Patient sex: F
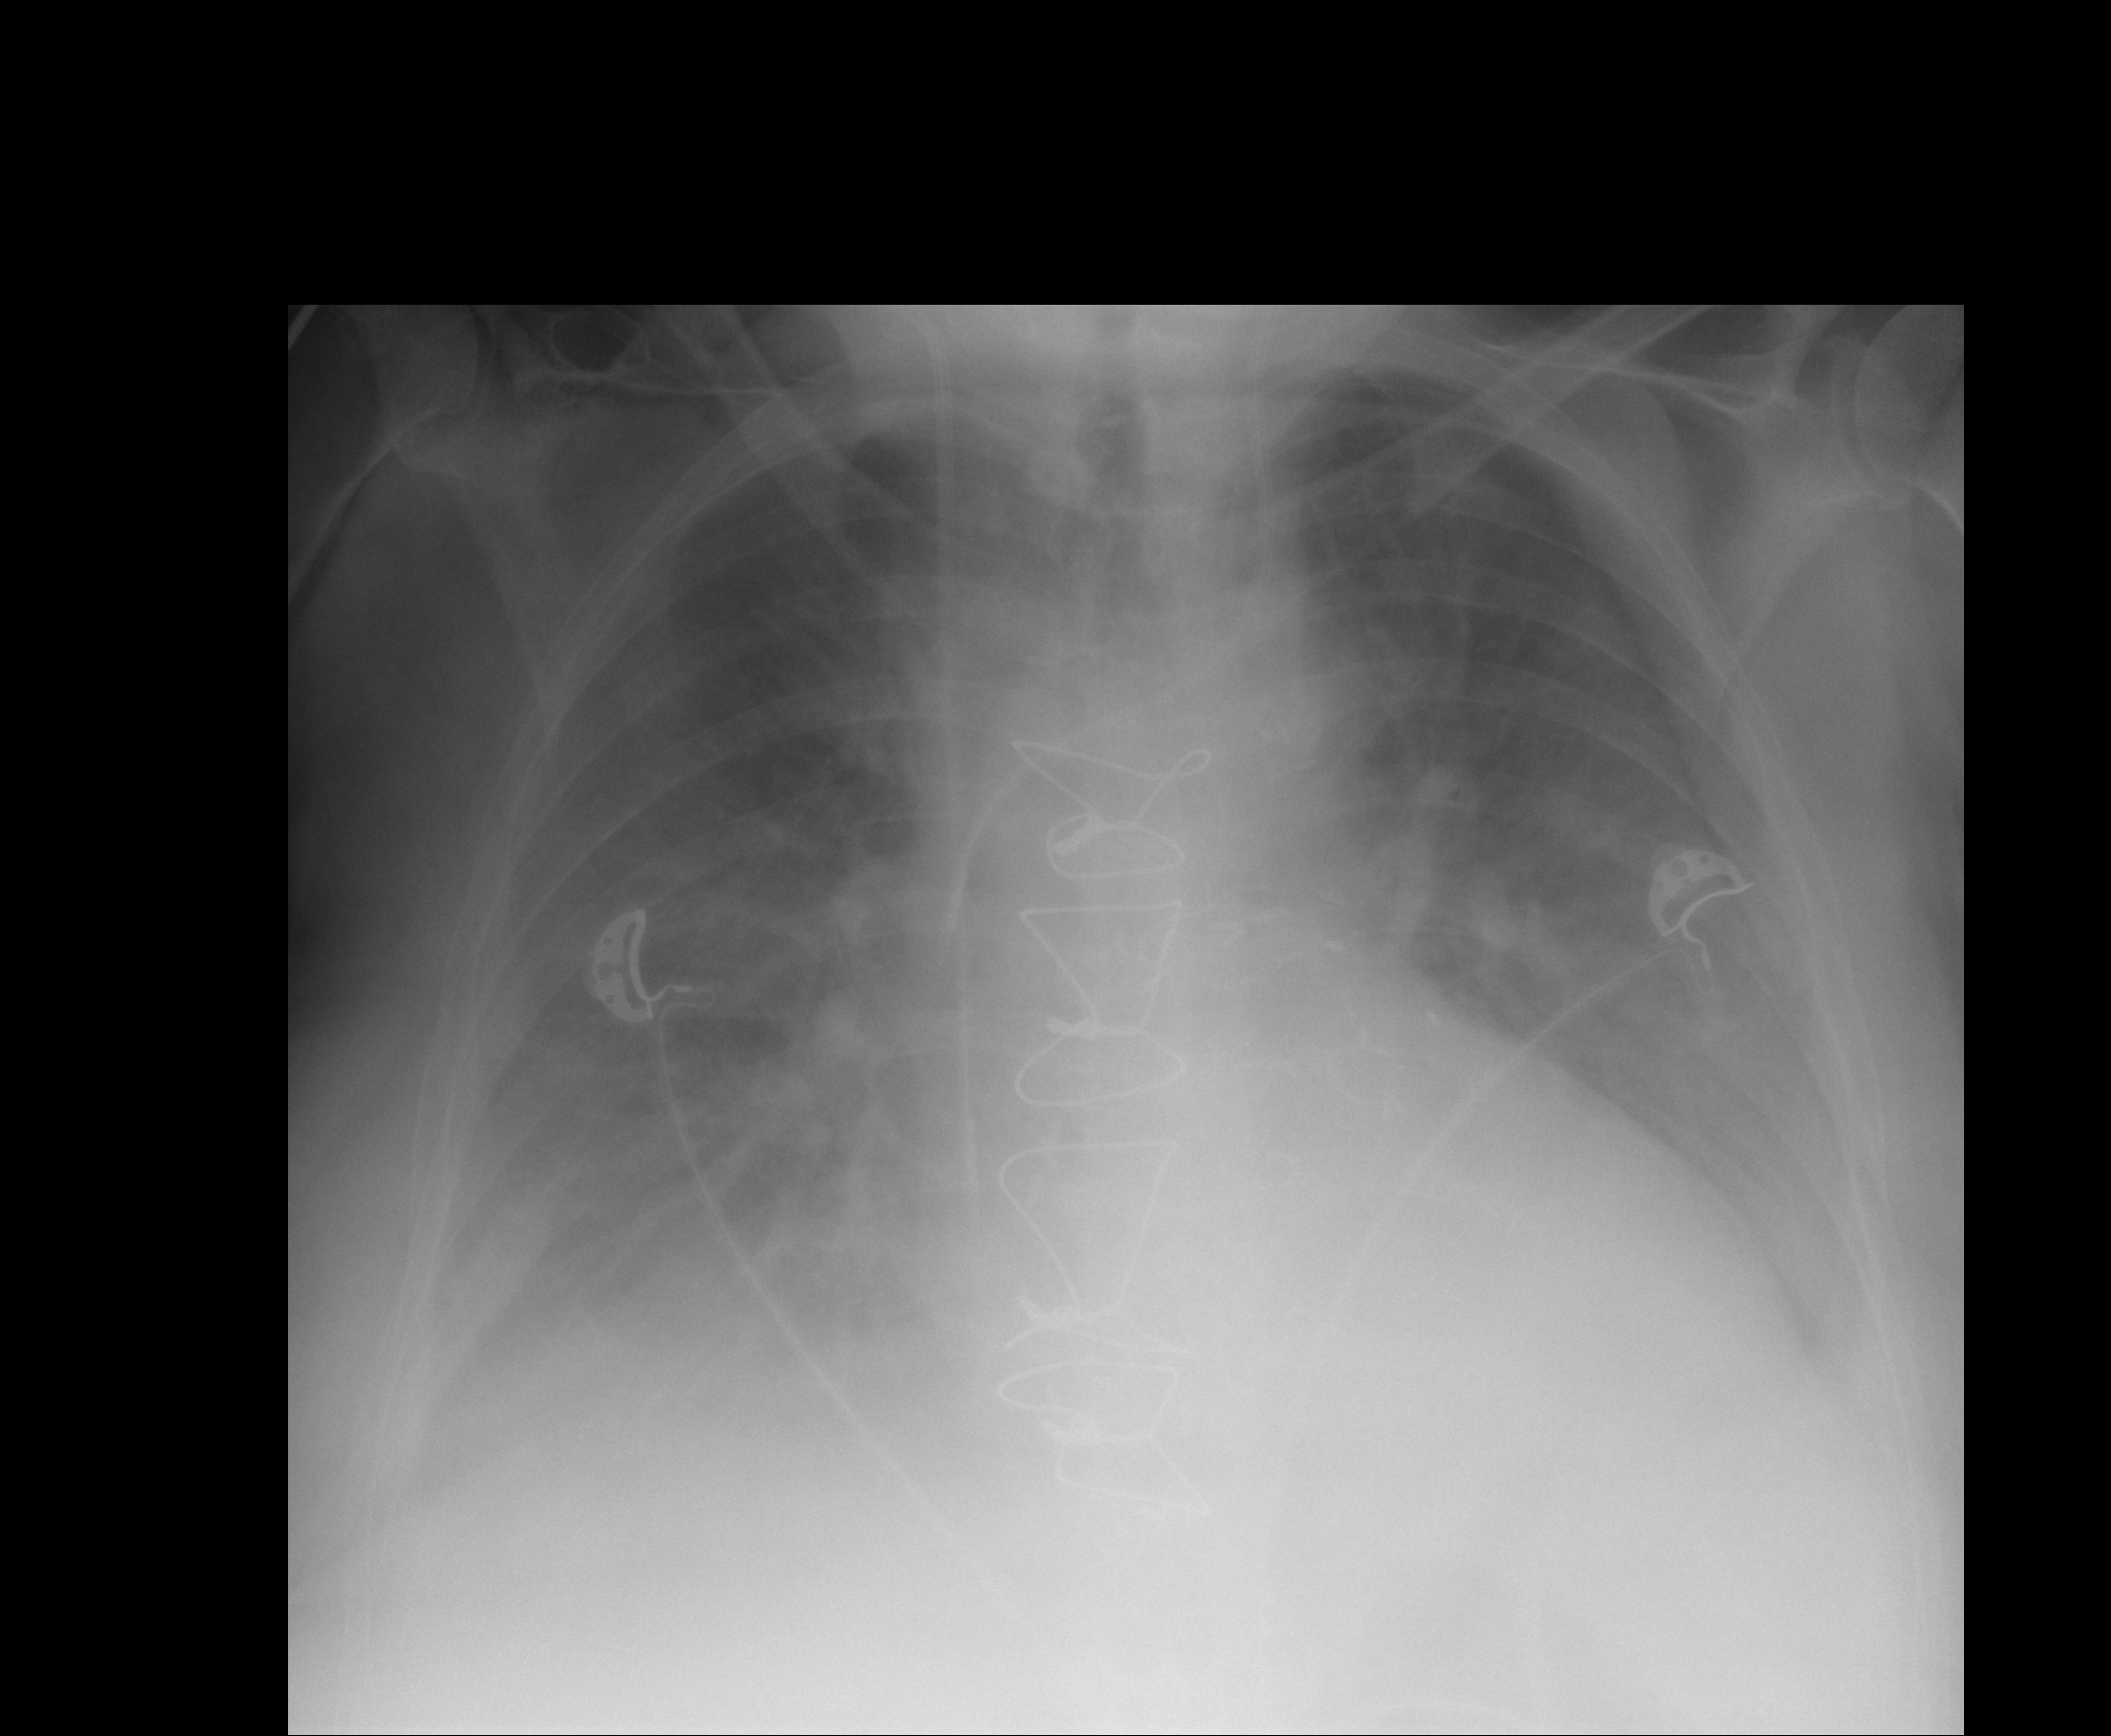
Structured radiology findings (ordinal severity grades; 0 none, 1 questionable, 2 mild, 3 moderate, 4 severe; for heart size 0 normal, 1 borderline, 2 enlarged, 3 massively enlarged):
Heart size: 2
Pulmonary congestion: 2
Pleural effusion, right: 0
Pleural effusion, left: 2
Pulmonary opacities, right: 3
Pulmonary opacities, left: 3
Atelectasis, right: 3
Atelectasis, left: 3